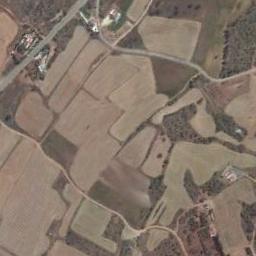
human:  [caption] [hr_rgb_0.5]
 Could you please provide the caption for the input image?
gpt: Many rectangular-shaped farmlands of varying sizes mixed with green, Brown, and tan, With buildings around .

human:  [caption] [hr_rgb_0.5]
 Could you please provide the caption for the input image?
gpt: There are many trees beside the rectangular farmlands .

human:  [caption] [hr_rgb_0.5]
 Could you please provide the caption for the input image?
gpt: There are some bare rectangular farmland .

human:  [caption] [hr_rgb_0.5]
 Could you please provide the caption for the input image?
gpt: Some khaki rectangular farmlands of different sizes are on the ground and some roads go through the farmlands .

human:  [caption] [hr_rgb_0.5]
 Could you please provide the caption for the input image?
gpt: There are many yellow rectangular farmlands .